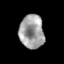
Tissue: prostate
Cell type: Epithelial cells
Senescence score: 0.2219
Nuclear area (px): 807
Mean DAPI intensity: 160.398